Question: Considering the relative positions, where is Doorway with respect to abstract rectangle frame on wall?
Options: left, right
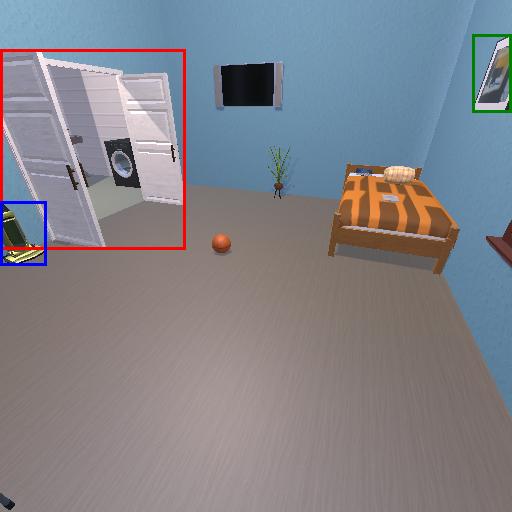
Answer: left